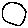
Label: circle